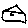
Label: house